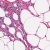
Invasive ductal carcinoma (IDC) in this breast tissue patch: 0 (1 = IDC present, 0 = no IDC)